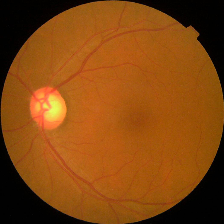
Diabetic retinopathy grade: No DR